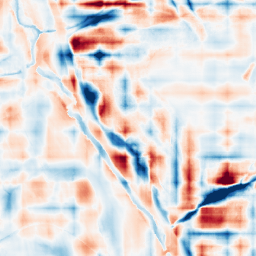
Category: wavelet
Decomposition family: wavelet_reverse_biorthogonal
Decomposition parameters: wavelet: rbio2.4
level: 5
Upsampling method: quartic
Upsampling parameters: scale: 8
Upsampling scale: 8